Question: We're accessing our database with our server (another computer). Before, I'm able to connect with it but it suddenly stop and now I cant connect and I encounter this error which is error 26 Locating Server.
Others can connect with our server. I don't know what I've done or what I've change with my machine that causes me to not connect with our server. Can anyone suggest what should I do?
I'm using SQL Server 2008 R2.
By the way, I can access our server using Remote Desktop Connection but when I'm connecting using SQL Server 2008 R2, I really can't connect. I'm using the right server name but it doesn't work.
I've tried connecting to other server and It do work. What should I do? I don't know why it happened.

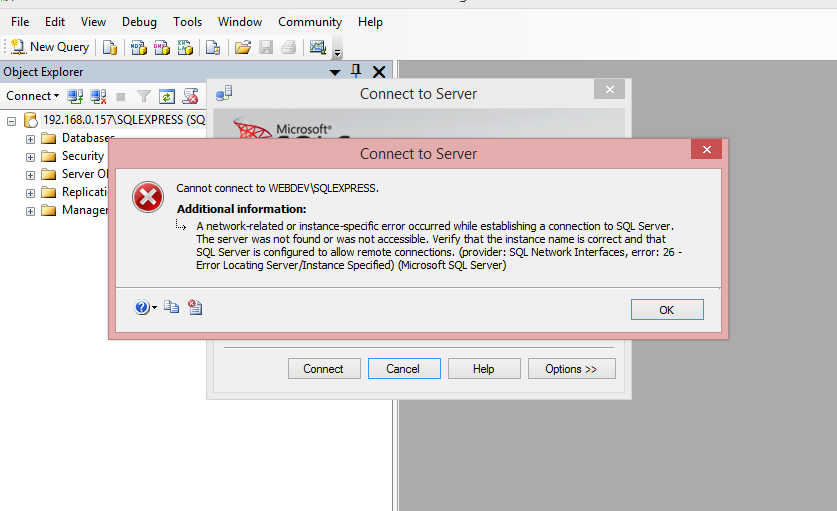
Answer: Try .
Open a DOS window to do this.
1. Click Start Button
2. Type CMD and press enter
3. Type this into the black window that appears: ipconfig /flushdns and press enter you should see: Windows IP Configuration Successfully flushed the DNS Resolver Cache.
See if this does not correct your issue.